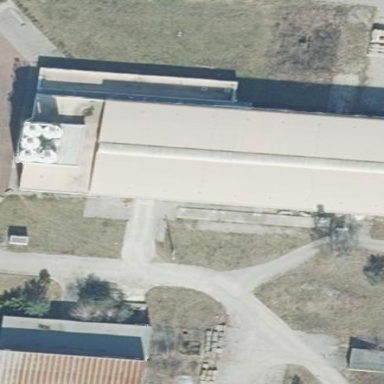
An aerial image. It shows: Industrial building.